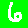
Digit: 6